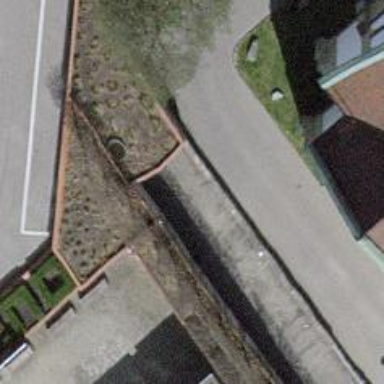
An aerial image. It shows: Retaining wall.